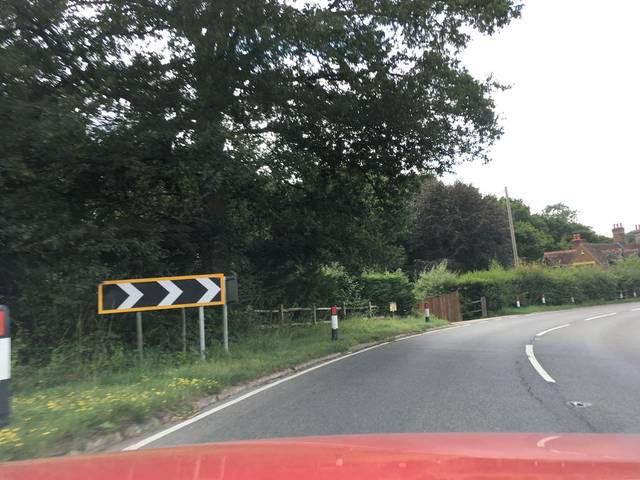
Region: United Kingdom
Coordinates: 51.112, 0.166